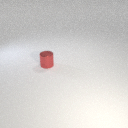
small red metal cylinder